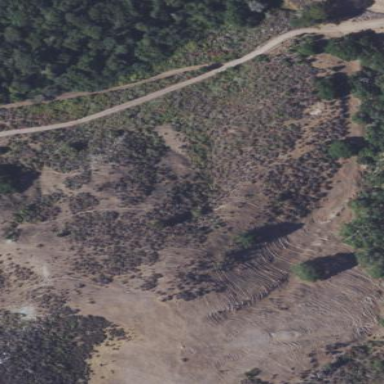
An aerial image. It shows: Area covered in scrub vegetation.